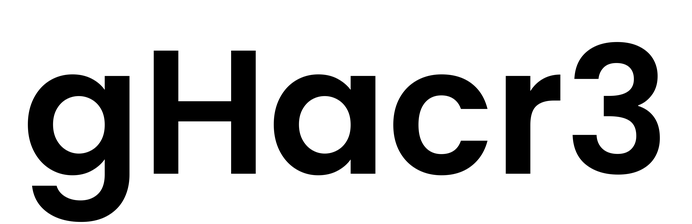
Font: Poppins-SemiBold